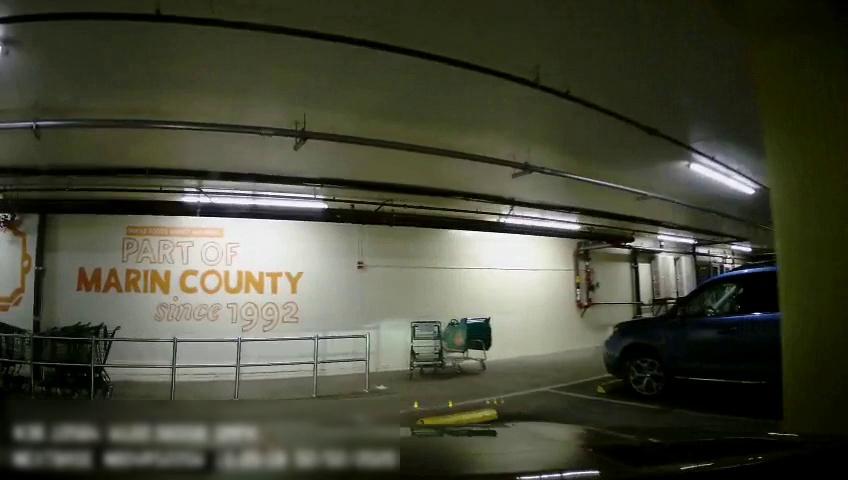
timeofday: Dusk/Dawn/Twilight
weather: Other
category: Drivable Space
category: Vehicles | SUV